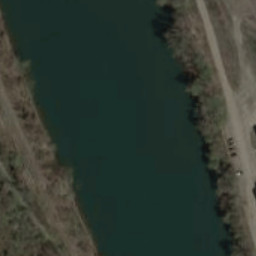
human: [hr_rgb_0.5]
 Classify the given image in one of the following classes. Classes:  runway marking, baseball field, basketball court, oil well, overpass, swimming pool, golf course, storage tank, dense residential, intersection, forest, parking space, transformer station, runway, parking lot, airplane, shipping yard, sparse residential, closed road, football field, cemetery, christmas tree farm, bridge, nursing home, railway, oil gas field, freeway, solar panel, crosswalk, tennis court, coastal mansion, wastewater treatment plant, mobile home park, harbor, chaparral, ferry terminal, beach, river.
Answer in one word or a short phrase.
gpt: river